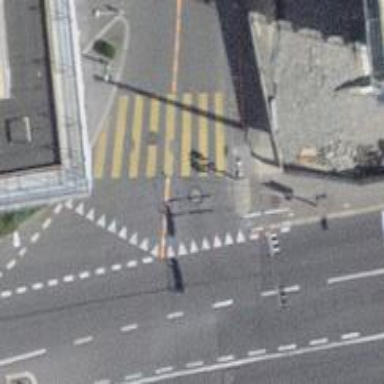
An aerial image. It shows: Kerb barrier.